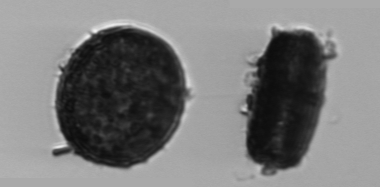
Label: Thalassiosira